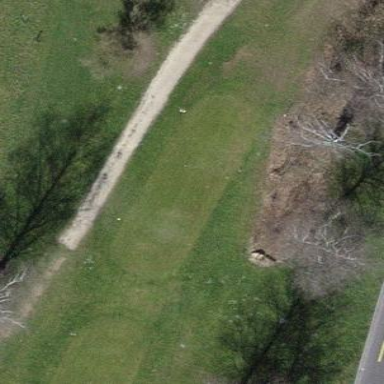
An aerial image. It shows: Grass area designated as golf tee.